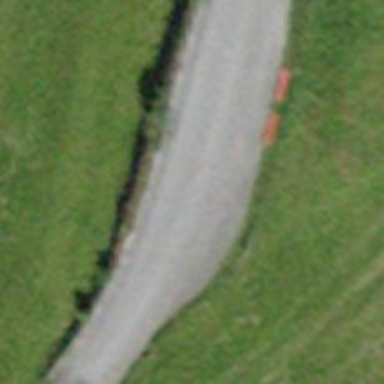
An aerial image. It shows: Passing place on the road.